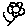
Label: flower